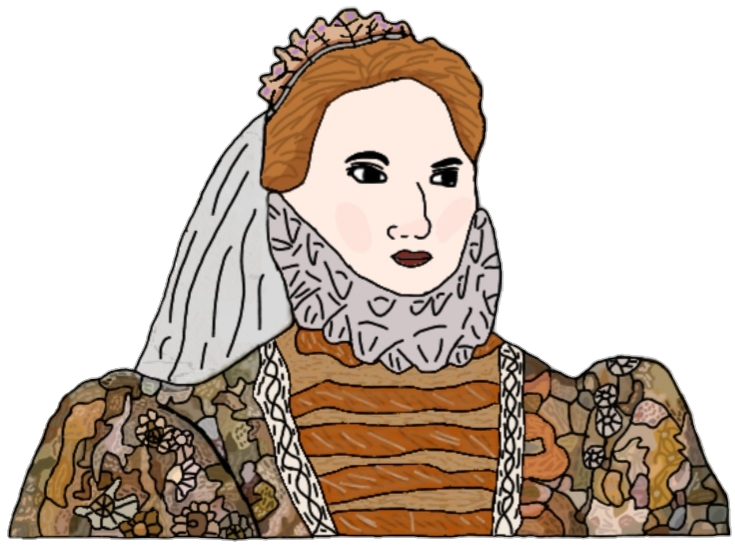
Label: 5_Trad_Wife